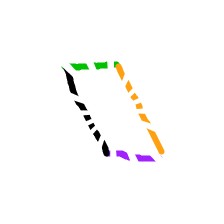
Shape: parallelogram